Question: I have a custom icon on my navigation bar and even when i set the size to 600 x 400 it still shows to small on the bar.

My code for it is :
'''
-(void)goBackOne {
[self.navigationController popToRootViewControllerAnimated:YES];
}
- (void)viewDidLoad
{
UIButton *backbtn = [UIButton buttonWithType:UIButtonTypeCustom];
backbtn.frame = CGRectMake(0, 0, 35, 25);
[backbtn setBackgroundImage:[UIImage imageNamed:@"done_button.png"] forState:UIControlStateNormal];
[backbtn addTarget:self action:@selector(goBackOne) forControlEvents:UIControlEventTouchUpInside];
self.navigationItem.leftBarButtonItem = [[UIBarButtonItem alloc] initWithCustomView:backbtn];//set new button
self.navigationItem.hidesBackButton = YES;//hide original back button
}
'''
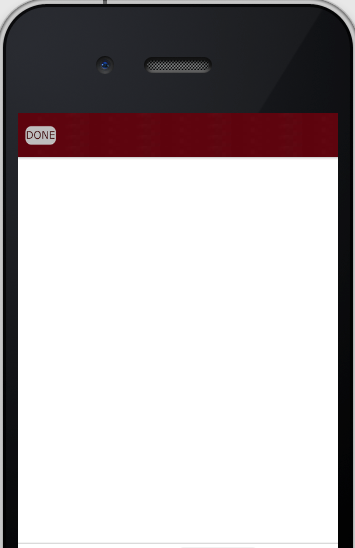
Answer: If your frame is 35x25 ('...frame = CGRectMake(0, 0, 35, 25)'), it doesn't matter if your picture is 4096x2160.
You have a few options.
You could set the picture to the proper size and:
'''
UIImage buttonImage* = [UIImage imageNamed:@"done_button.png"]; // png size ~40x40 for retina
backbtn.frame = CGRectMake(0, 0, buttonImage.size.width, buttonImage.size.height);
'''
or manually set the frame with an obvious
'''
backbtn.frame = CGRectMake(0, 0, 40, 35);
'''
and programmatically make your UIImage to scale or stretch inside the frame bounds. <URL>.
also you could try implementing a normal back button through storyboard/xibs and simply call 'setImage' if you don't mind letting Objective-C do the heavy lifting. (see: <URL>